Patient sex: M
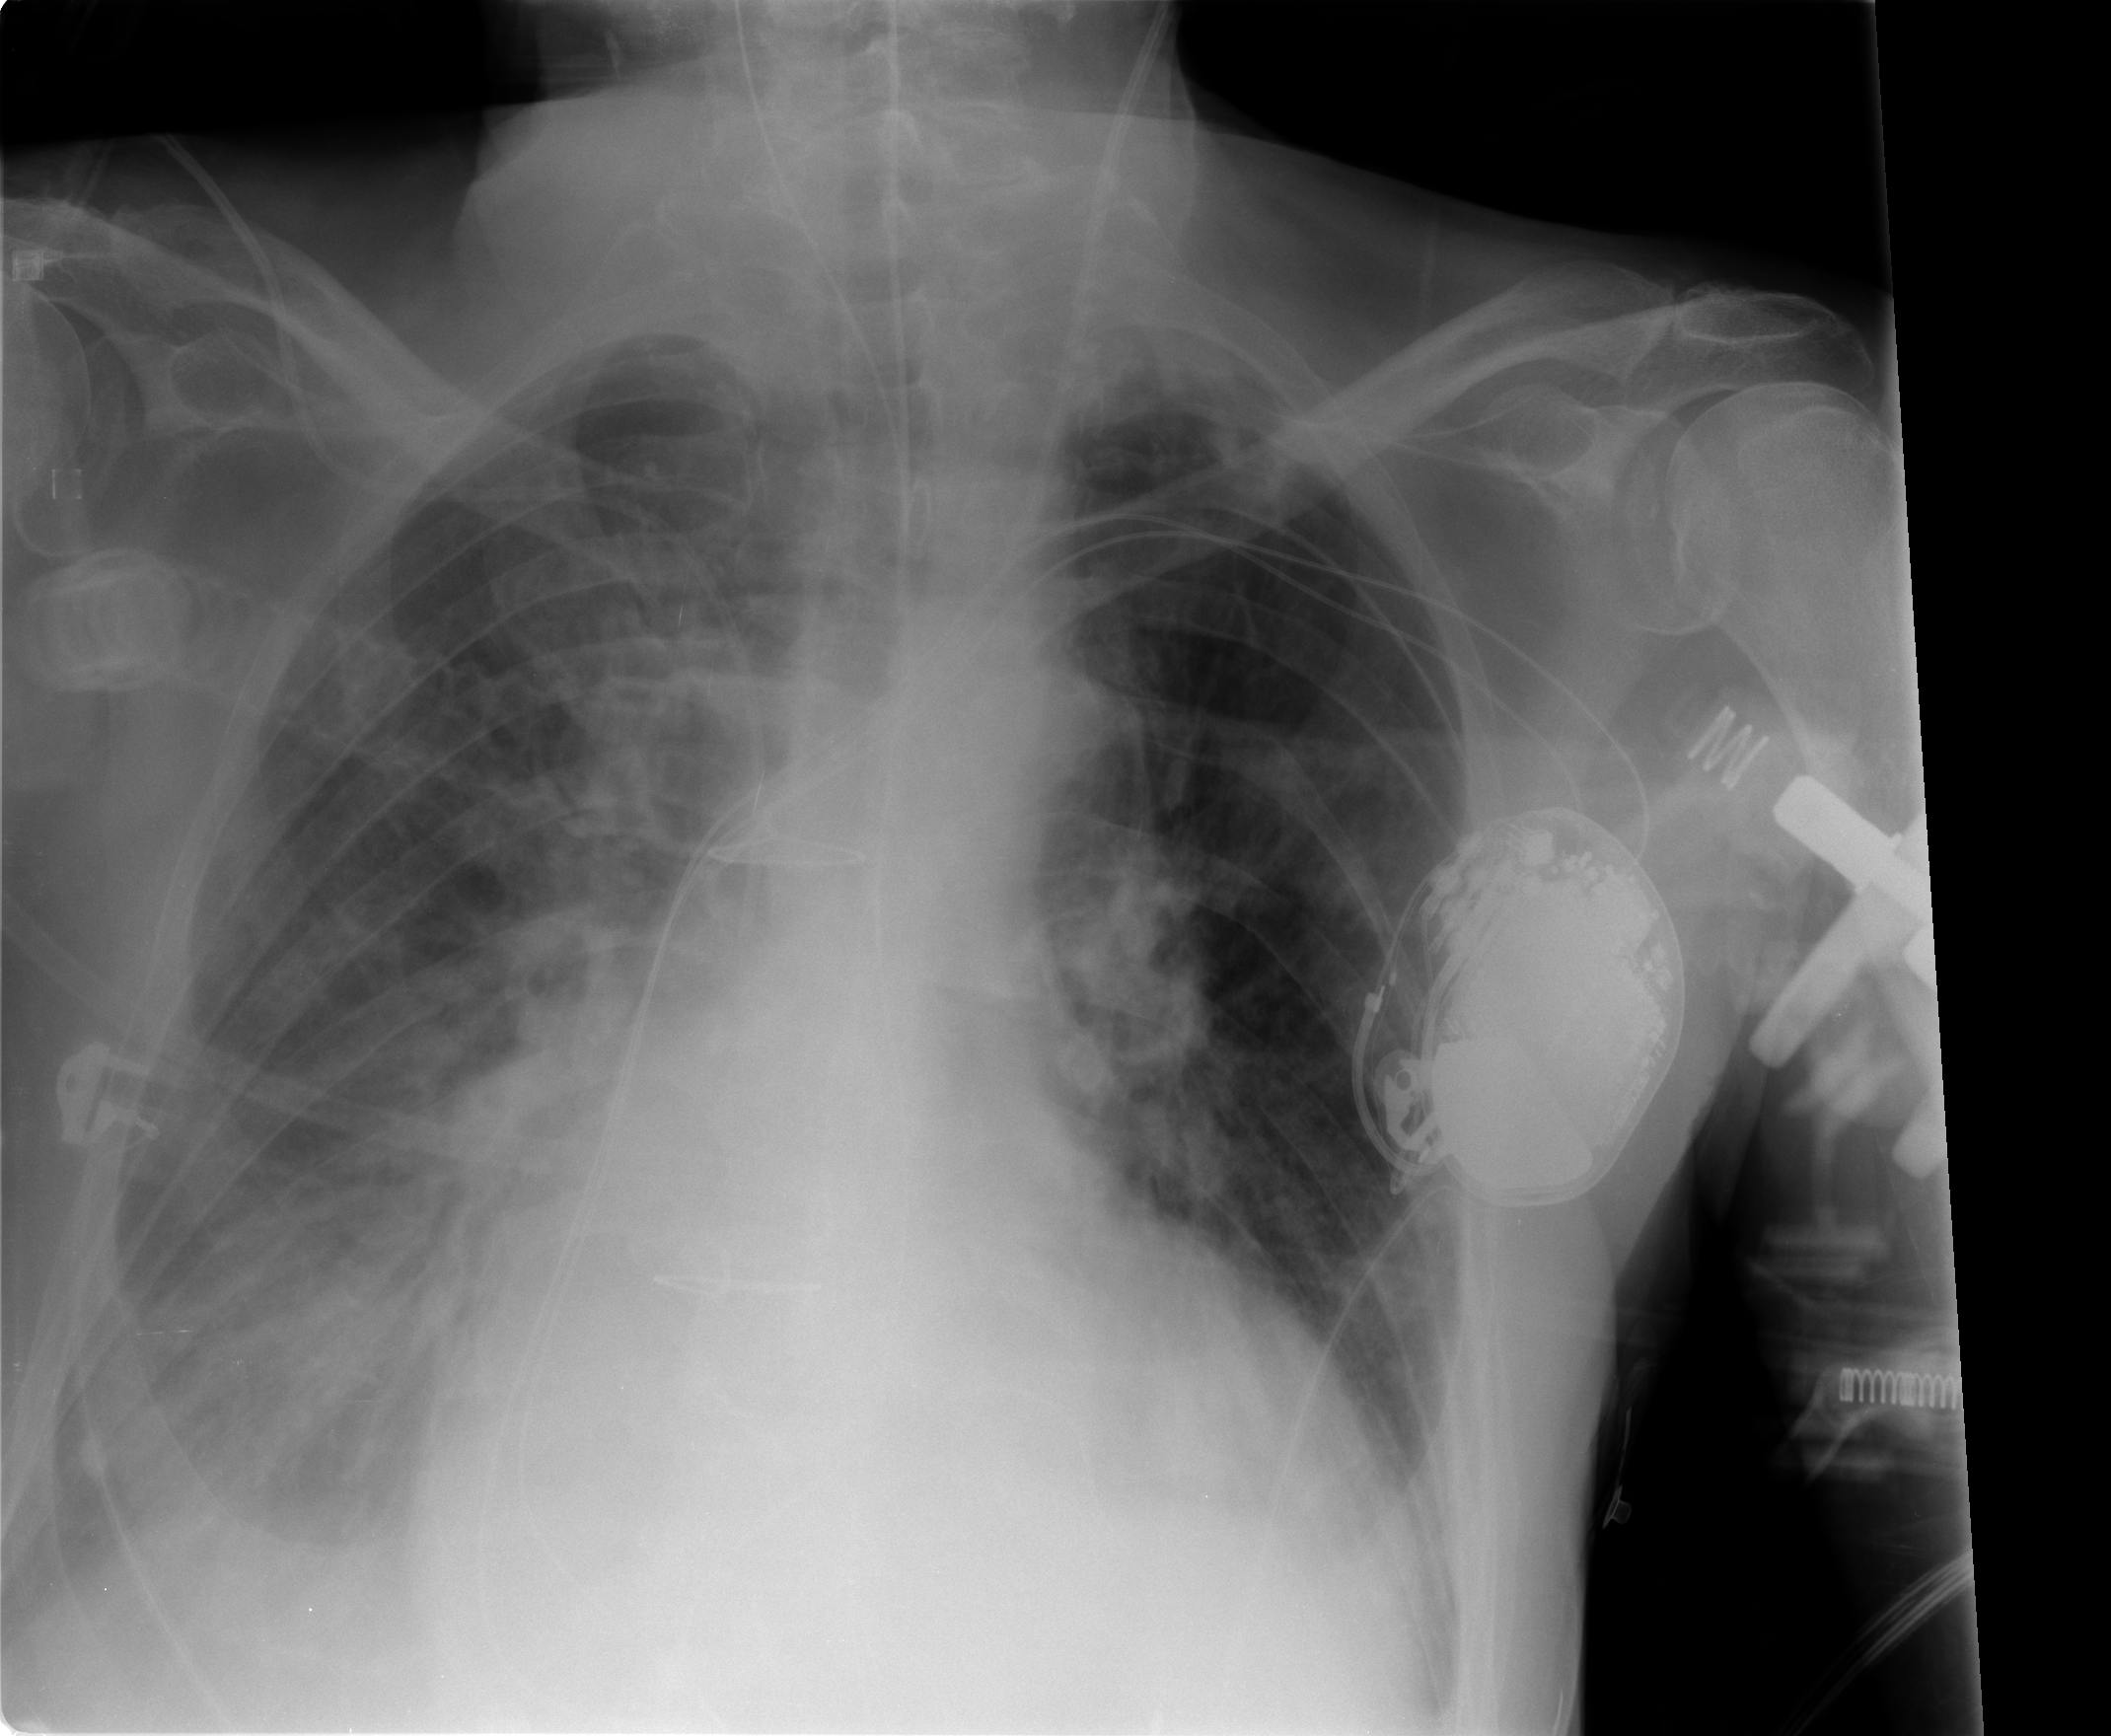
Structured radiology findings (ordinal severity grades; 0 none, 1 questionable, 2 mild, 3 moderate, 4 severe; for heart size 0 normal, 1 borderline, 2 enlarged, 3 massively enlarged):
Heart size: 2
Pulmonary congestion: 2
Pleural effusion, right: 2
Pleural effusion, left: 2
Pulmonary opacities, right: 2
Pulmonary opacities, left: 1
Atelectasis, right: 3
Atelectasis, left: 1